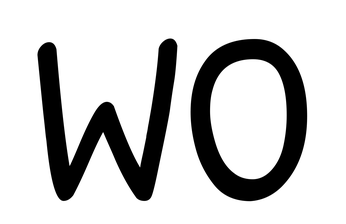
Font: PatrickHand-Regular